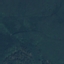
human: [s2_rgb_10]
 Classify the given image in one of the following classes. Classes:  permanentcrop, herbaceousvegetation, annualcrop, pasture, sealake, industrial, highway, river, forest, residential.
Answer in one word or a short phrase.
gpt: Forest